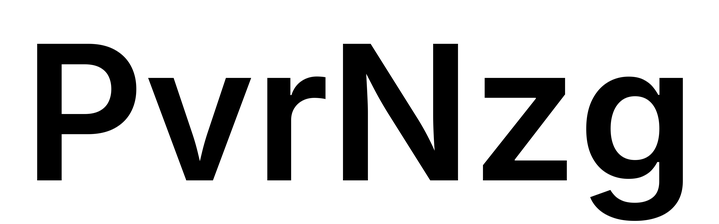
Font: Inter_SemiBold